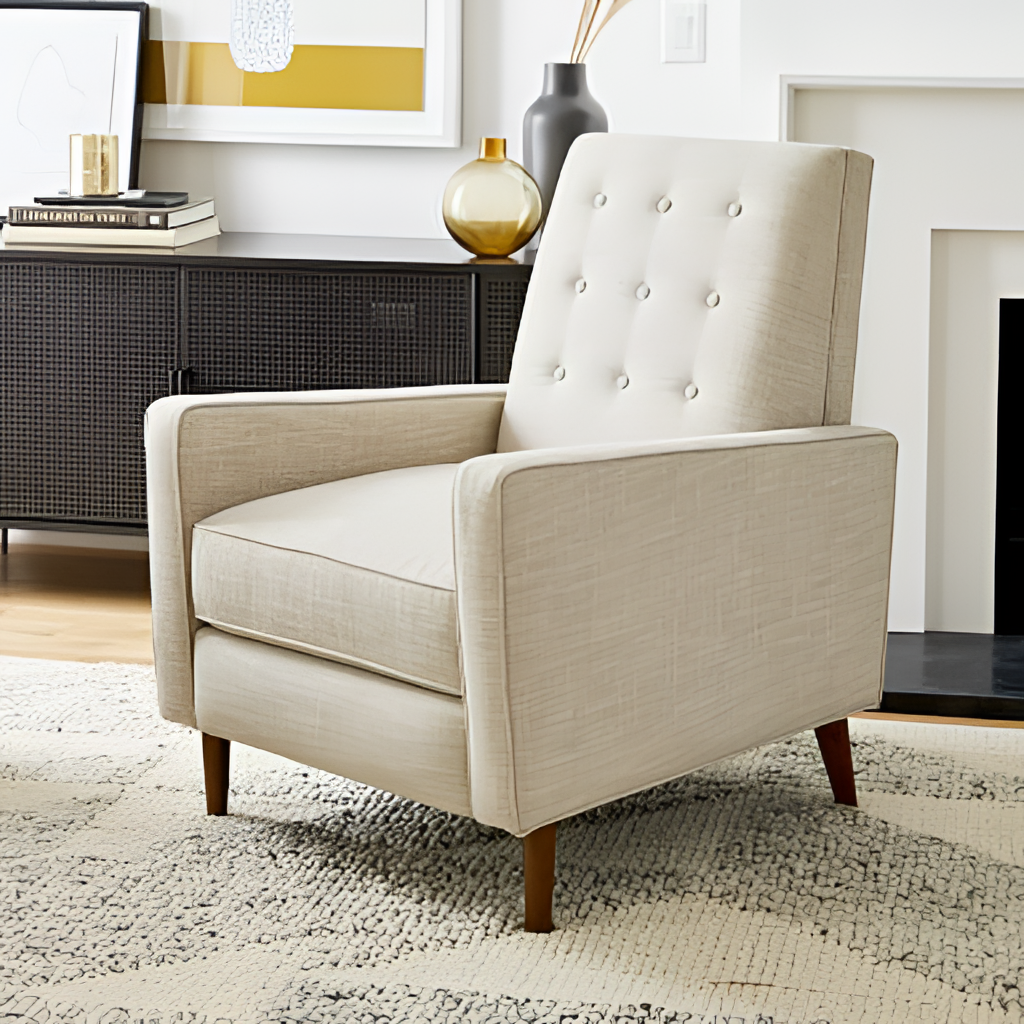
beige fabric armchair, living room, modern, paint wallpaper, with solid pattern, wood flooring, with plank pattern